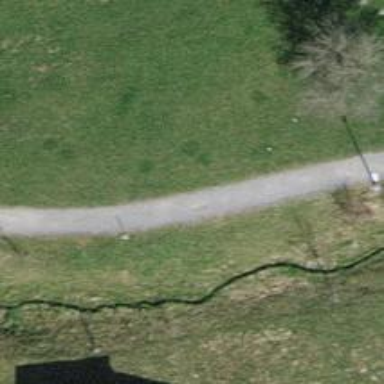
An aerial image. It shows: Footway along the road.